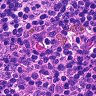
Metastatic tissue present: no